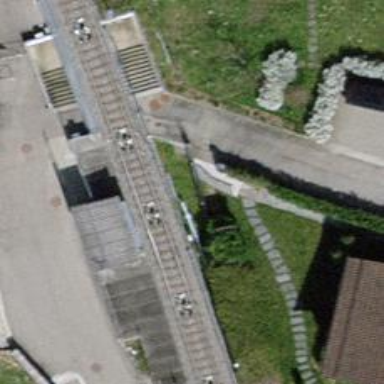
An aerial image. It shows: Halt on the railway.